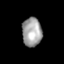
Tissue: skin
Cell type: Epithelial cells
Senescence score: 0.2271
Nuclear area (px): 557
Mean DAPI intensity: 160.679